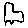
Label: car